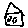
Label: house